Question: I'm trying to get my template to display a save button when the form is changed.
The when the value of an input field is changed, the model is set to isDirty=true, but template tag is not activated.
- - -

<URL>
If you click on Edit, you will see edit form for the active model. When I enter anything into the field, the model doesn't become dirty or it doesn't propagate to the template.
What could be causing this?
Ember Model doesn't bind isDirty to the controller. As a result, controller's isDirty property is update correctly, but model's is not. Read more about this in <URL>.
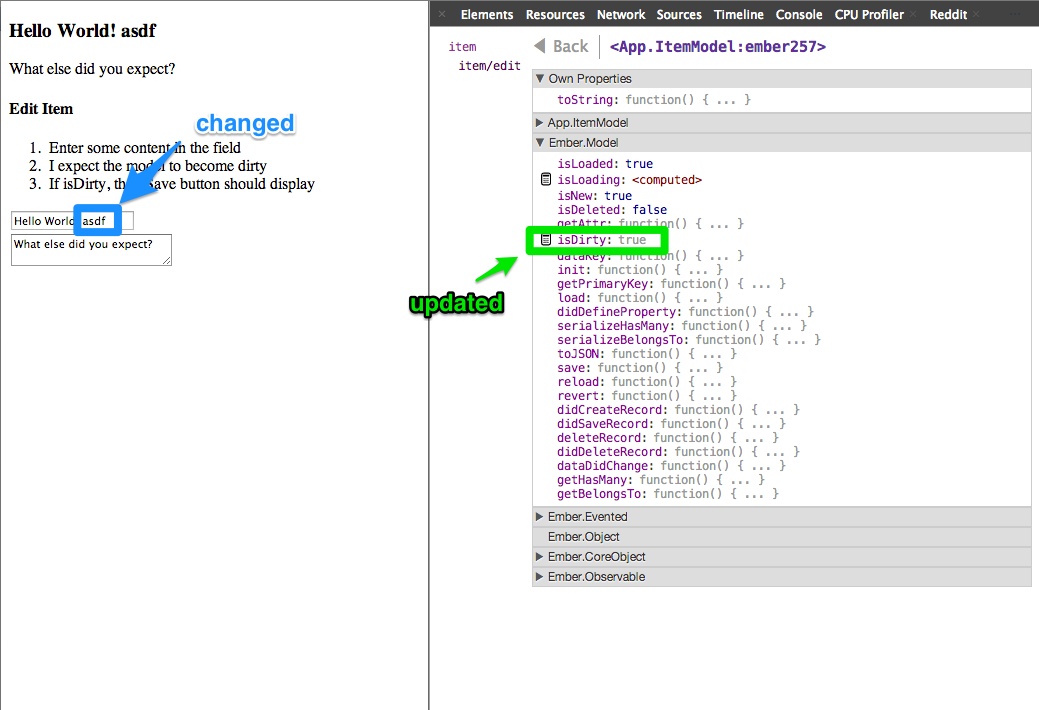
Answer: I changed the ember-model included to use the version on github master, and now it shows 'isDirty' to be true always. See this <URL> using master.
This may be a bug in Ember-model. You may want to file an issue on github.